Interaction volume radius: 10 \u00c5
Interaction volume height: 10 \u00c5
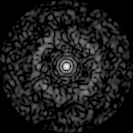
Disorder parameter: 0.8365